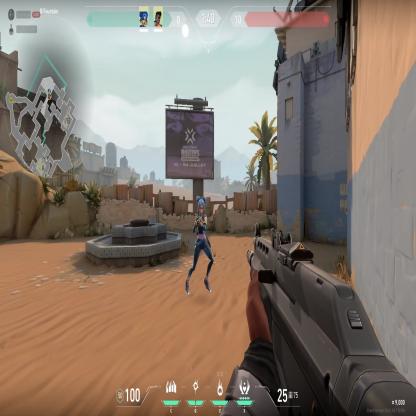
Label: teammate